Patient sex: M
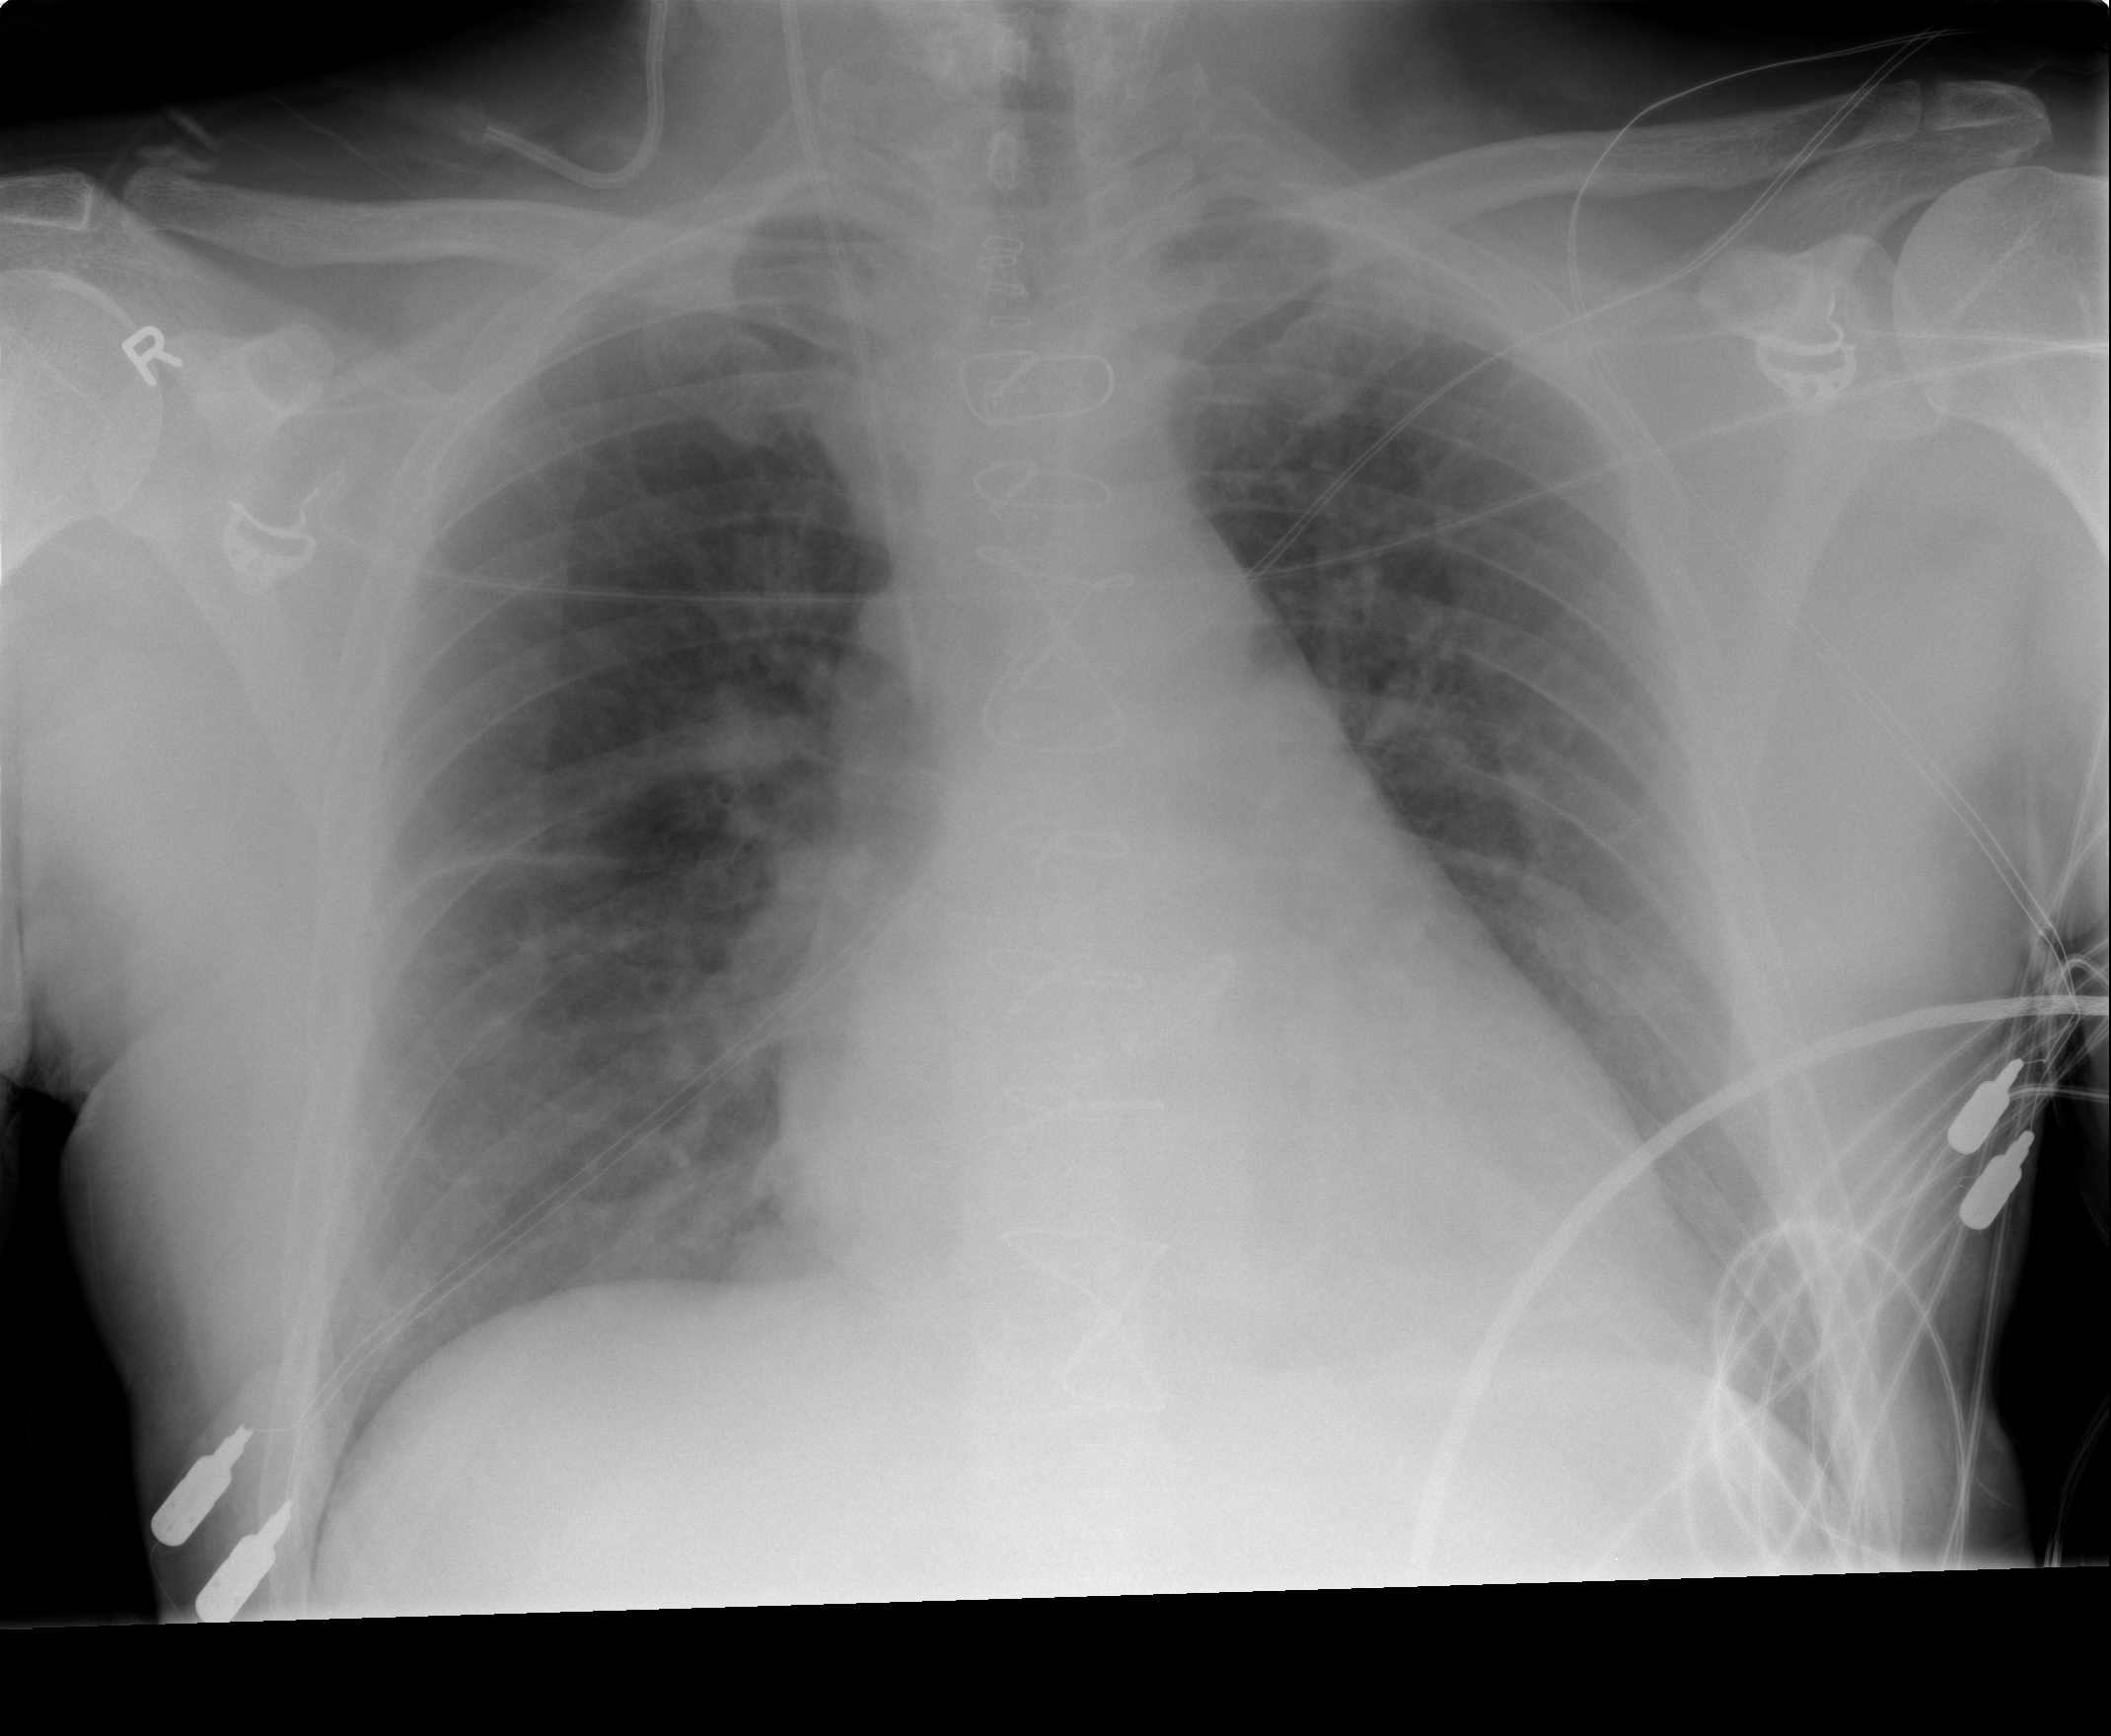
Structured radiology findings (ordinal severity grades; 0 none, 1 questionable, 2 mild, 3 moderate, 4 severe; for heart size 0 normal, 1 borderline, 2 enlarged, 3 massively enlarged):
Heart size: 0
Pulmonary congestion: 1
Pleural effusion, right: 0
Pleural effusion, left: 0
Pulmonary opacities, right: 0
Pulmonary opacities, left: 0
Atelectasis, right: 2
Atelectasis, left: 2